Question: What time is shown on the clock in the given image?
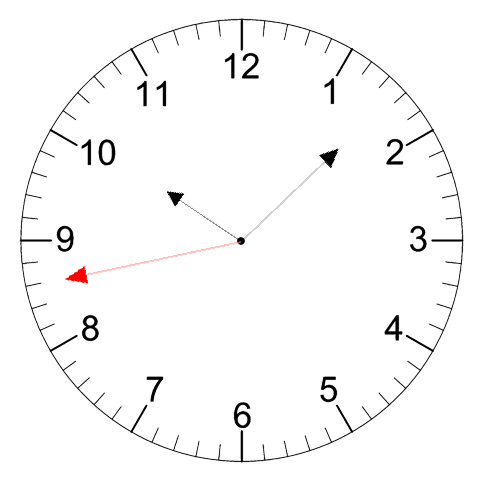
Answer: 10:07:43